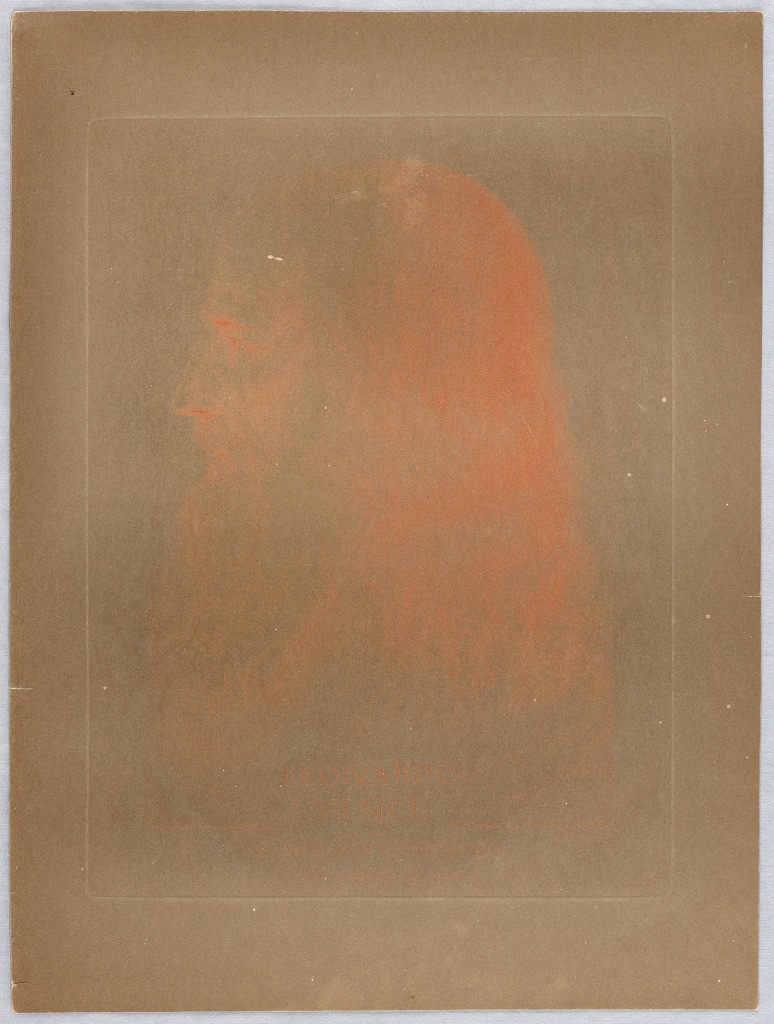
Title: Self-Portrait of Leonardo da Vinci, from "Original Designs of the Most Celibrated Mastesr of the Bolognese, Roman, Florentine, and Venetian Schools, in his Majesty's Collection"
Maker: Francesco Bartolozzi, Italian, active England, 1727–1815
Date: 1795
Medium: Stipple engraving in sanguine ink on brown paper
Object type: Print
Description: Frontispiece. The face in profile, facing left.